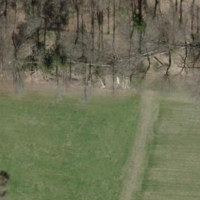
EUNIS habitat code: 52
Species observed at this site:
Lathyrus vernus
Cardamine heptaphylla